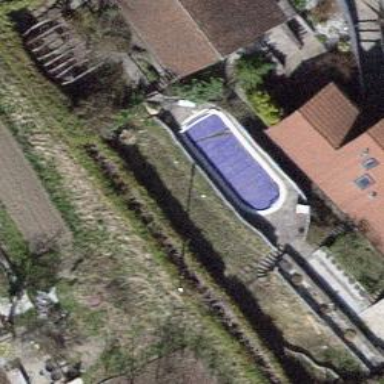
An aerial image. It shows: Swimming pool located in leisure land.